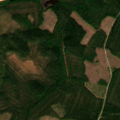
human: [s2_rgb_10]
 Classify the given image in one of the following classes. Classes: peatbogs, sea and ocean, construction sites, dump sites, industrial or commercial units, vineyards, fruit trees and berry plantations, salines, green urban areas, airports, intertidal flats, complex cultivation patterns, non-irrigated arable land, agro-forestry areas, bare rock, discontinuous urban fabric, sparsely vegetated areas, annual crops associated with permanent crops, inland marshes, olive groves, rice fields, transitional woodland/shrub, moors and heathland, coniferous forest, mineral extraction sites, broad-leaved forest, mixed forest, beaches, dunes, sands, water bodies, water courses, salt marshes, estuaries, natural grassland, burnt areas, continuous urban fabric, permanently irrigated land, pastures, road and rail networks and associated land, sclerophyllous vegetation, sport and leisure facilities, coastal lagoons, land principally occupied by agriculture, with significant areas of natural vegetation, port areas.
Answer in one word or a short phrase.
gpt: coniferous forest, mixed forest